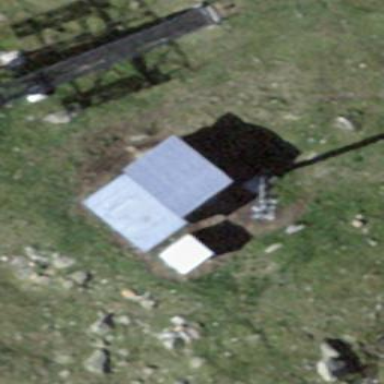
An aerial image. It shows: Shed building.